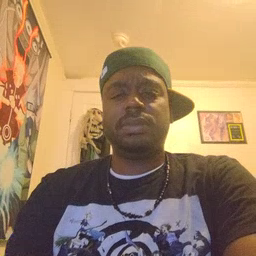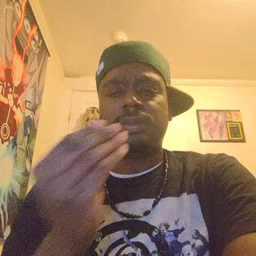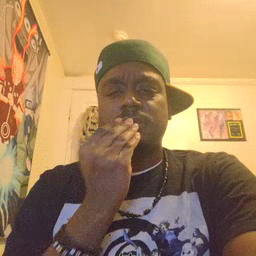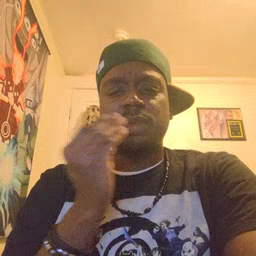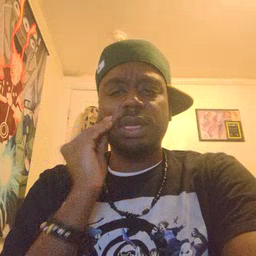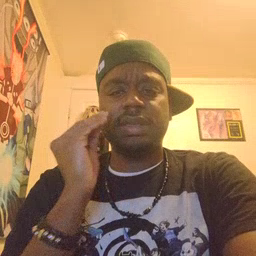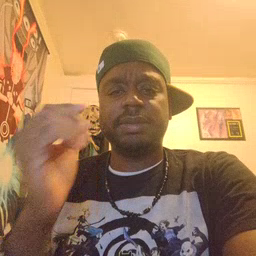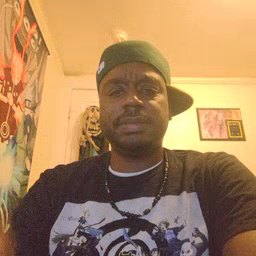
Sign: kiss